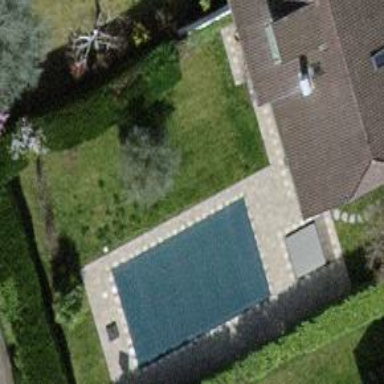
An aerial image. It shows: Swimming pool located in leisure land.